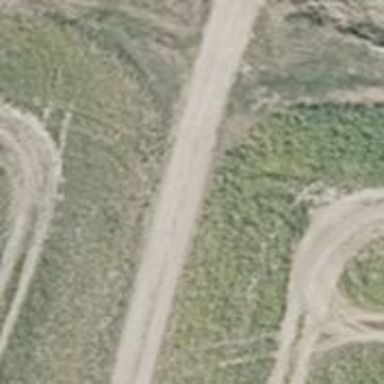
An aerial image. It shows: Track road with grade3 tracktype.